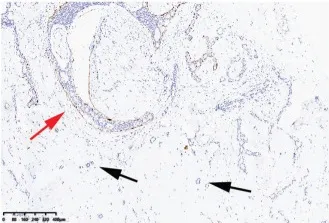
Immunohistochemical findings: CK14 . Scale bars:. 80 mum.
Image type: pathology (immunostaining)